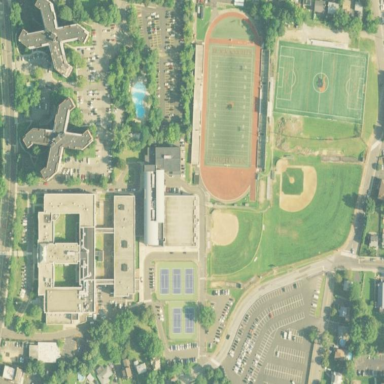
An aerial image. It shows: School.